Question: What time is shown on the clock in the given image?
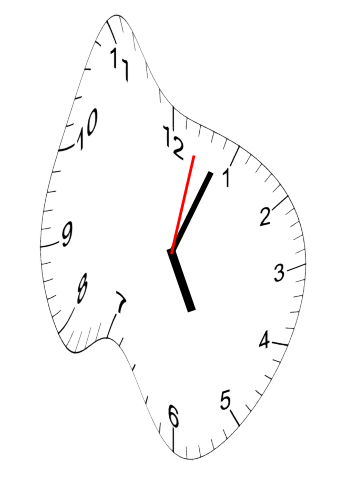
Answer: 05:04:02